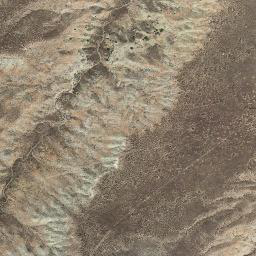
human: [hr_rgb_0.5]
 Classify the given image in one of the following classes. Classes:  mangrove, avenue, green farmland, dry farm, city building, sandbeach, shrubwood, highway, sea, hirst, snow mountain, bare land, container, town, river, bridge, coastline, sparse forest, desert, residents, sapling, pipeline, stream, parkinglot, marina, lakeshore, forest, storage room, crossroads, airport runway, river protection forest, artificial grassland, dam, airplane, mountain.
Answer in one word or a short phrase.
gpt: mountain